Question: How to make responsive site in which labels in one div and corresponding text box in other. I have written a small piece of code.Its working(for md device) but when window size is resized its format is not correct(Both labels are clubbed together).How to correct this (for xs devices)? PFB the screenshot.

'''
<html>
<head>
<link rel="stylesheet" href="http://maxcdn.bootstrapcdn.com/bootstrap/3.2.0/css/bootstrap.min.css">
<script src="https://ajax.googleapis.com/ajax/libs/jquery/1.11.1/jquery.min.js"></script>
<script src="http://maxcdn.bootstrapcdn.com/bootstrap/3.2.0/js/bootstrap.min.js"></script>
</head>
<body>
<div class="container">
<form role="form">
<div class="row">
<label class="col-md-4 col-xs-12" for="TextArea">Text Area</label>
<label class="col-md-4 col-xs-12" for="TextArea">Text Area</label>
</div>
<div class="row">
<div class="col-md-4 col-xs-12">
<textarea class="form-control" id="TextArea"></textarea>
</div>
<div class="col-md-4 col-xs-12">
<textarea class="form-control" id="TextArea"></textarea>
</div>
</div>
</form>
</div>
</body>
</html>
'''
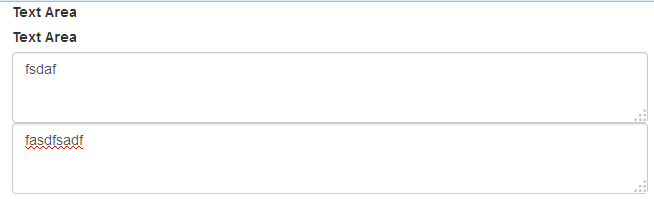
Answer: You should put your labels inside each 'div' containing the 'textarea' tag.
'''
<form role="form">
<div class="row">
<div class="col-md-4 col-xs-12">
<label for="TextArea1">Text Area</label>
<textarea class="form-control" id="TextArea1"></textarea>
</div>
<div class="col-md-4 col-xs-12">
<label for="TextArea2">Text Area</label>
<textarea class="form-control" id="TextArea2"></textarea>
</div>
</div>
</form>
'''
<URL>